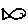
Label: fish